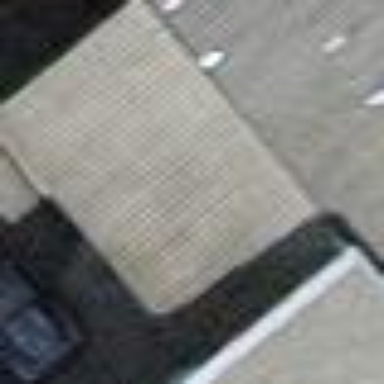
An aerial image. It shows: View of roof of building.